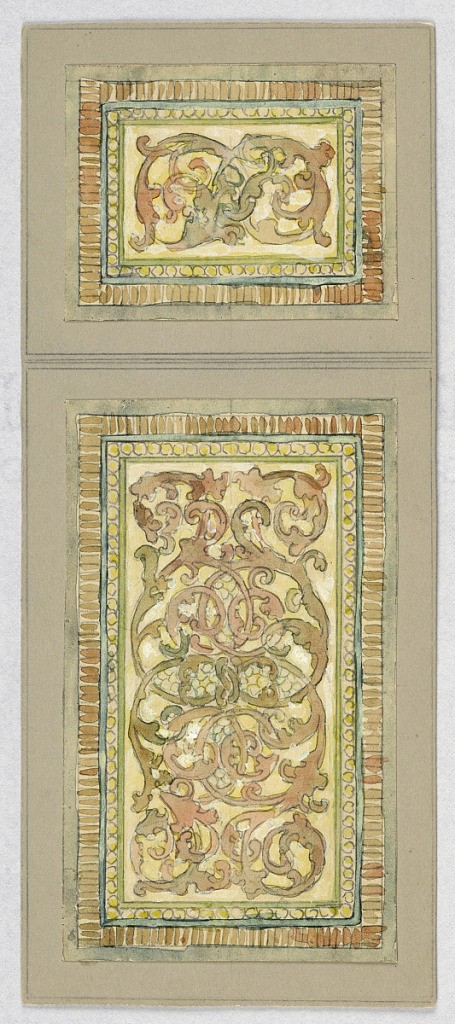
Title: Design for stained glass
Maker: Alice Cordelia Morse, American, 1863–1961
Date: late 19th century
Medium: Brush and gouache on paper, mounted on illustration board
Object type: Drawing
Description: Two designs, one smaller and one larger, of scroll pattern with flowers in green with pink, bordered by frame of circles in yellow and stripes in tan.